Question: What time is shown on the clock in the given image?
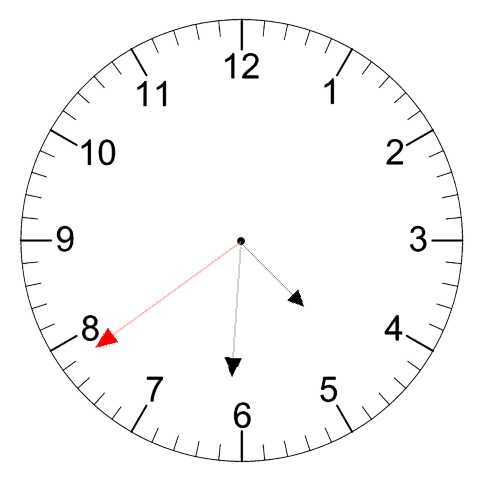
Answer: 04:30:39